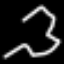
Label: octagon